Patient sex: F
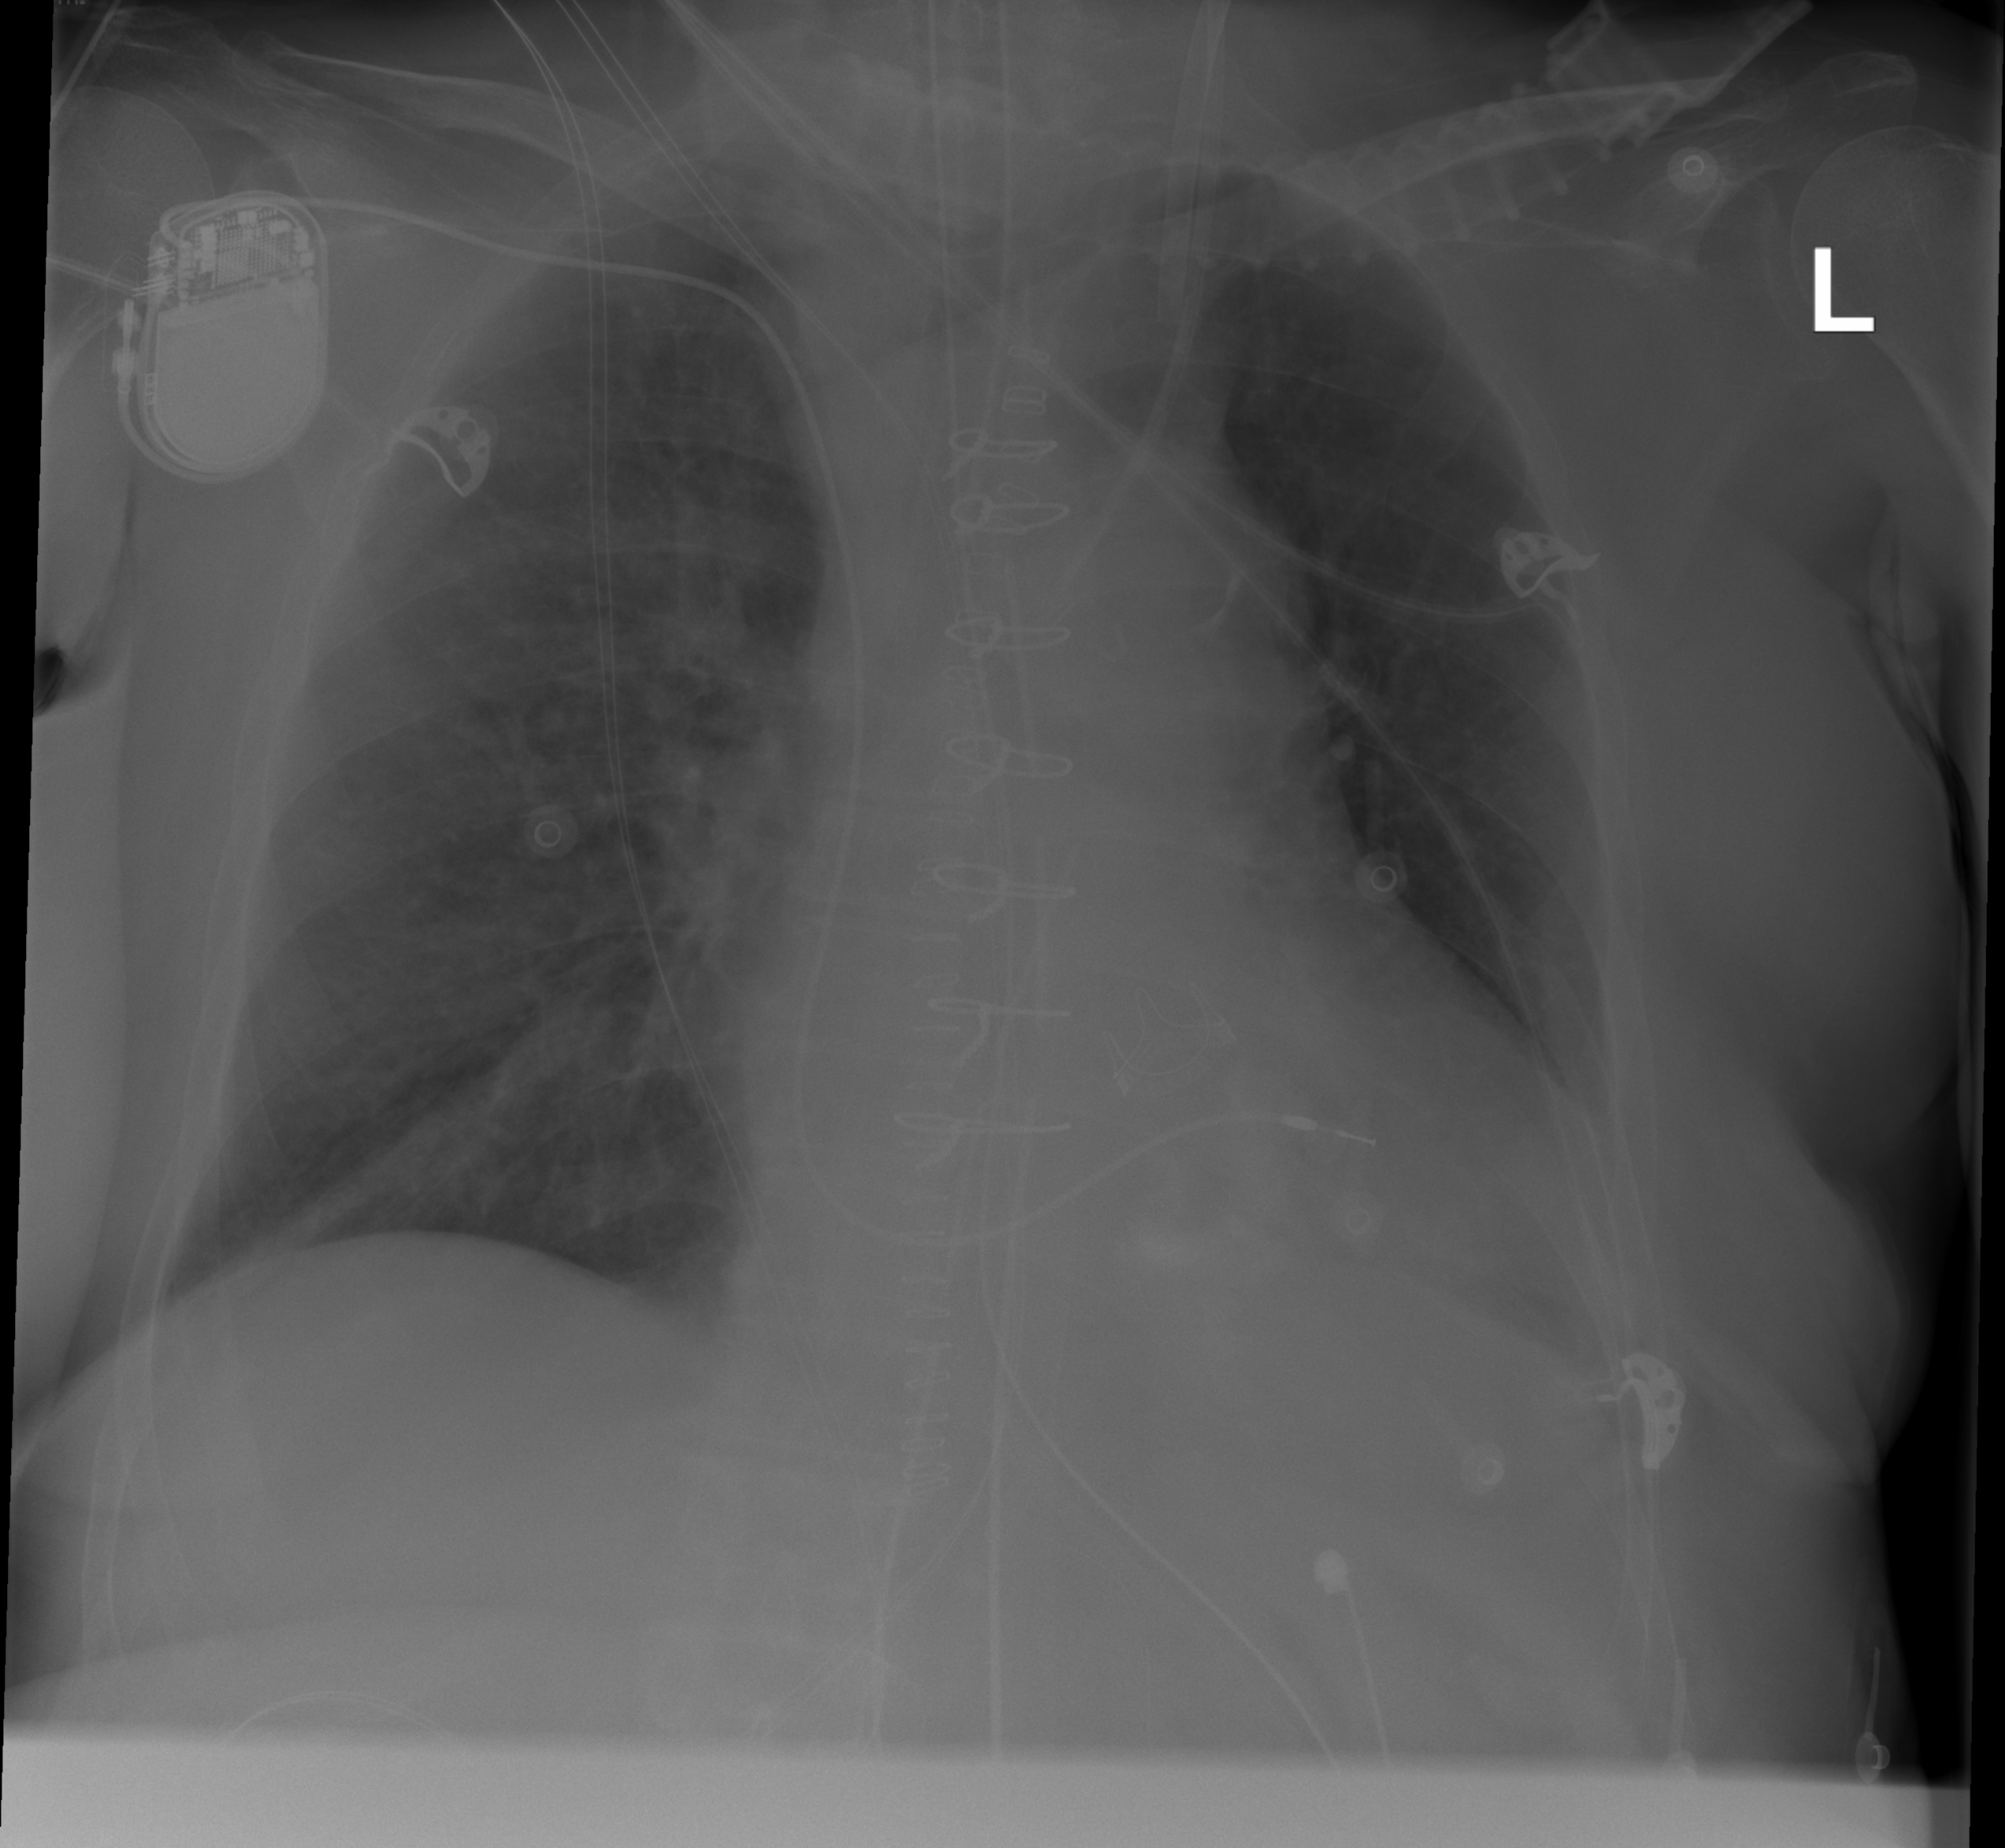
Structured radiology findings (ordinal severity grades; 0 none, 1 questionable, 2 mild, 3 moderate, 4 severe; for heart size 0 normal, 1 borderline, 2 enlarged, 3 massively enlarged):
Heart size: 1
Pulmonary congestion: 1
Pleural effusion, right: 0
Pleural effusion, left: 0
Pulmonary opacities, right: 0
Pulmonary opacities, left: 0
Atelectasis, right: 0
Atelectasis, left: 0